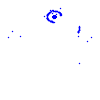
Particle: electron